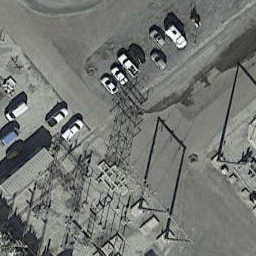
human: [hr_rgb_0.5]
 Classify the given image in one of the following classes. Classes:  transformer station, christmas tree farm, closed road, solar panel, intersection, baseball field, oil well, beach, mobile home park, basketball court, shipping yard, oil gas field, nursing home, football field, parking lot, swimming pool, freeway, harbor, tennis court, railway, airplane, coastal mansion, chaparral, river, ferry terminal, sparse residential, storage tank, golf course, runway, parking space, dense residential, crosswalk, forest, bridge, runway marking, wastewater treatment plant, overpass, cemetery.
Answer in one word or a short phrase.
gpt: transformer station